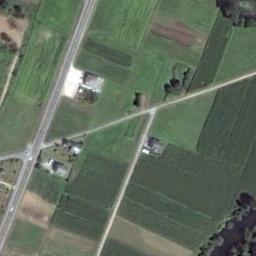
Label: rectangular_farmland